Question: As the title says, I am wondering if it is possible to implement a Drop Down Menu on the Title Bar of my Form, similar to Firefox 4's:

Is it possible for me to do this with C# and WinForms? If so, how? It doesn't have to be very fancy like the Office Ribbon. In fact it can look exactly the same as the Firefox button, but with my applications name instead.
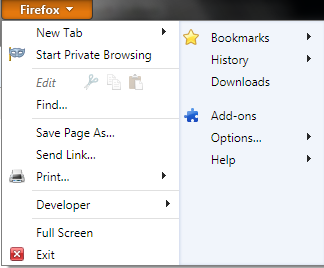
Answer: Yeah, no problem. Set the form's ControlBox property to False and the Text property to an empty string. The menu is tougher, you'll have to approximate it with a ContextMenuStrip. Google WM_NCHITTEST to restore the window behavior that is lost because of the missing title bar.